Field crop: tomato
Growth stage: 1
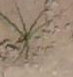
Species: cyperus